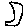
Label: moon